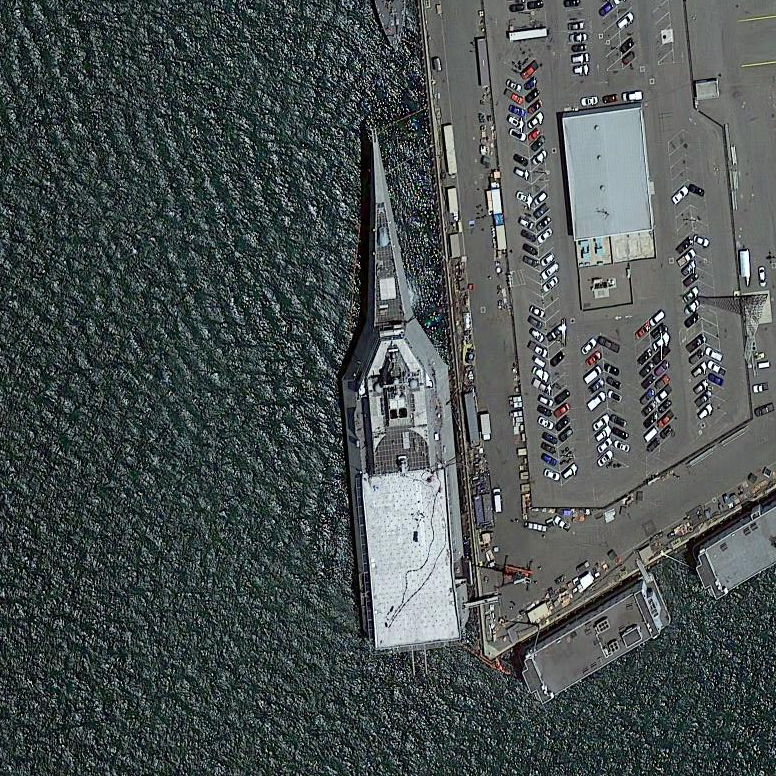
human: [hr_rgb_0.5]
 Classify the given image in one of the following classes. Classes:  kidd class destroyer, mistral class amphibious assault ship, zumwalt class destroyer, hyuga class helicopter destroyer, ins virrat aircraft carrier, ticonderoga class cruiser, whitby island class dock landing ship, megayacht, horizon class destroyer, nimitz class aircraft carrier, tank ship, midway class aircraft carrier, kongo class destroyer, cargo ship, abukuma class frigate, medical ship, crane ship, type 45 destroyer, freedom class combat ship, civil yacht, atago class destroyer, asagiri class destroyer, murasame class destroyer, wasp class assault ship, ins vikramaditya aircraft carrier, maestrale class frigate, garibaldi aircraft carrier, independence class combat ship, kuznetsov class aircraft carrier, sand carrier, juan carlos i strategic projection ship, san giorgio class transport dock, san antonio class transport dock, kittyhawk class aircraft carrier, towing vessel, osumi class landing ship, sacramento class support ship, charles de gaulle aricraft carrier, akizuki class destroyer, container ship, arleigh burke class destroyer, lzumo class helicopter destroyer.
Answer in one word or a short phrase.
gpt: Independence class combat ship